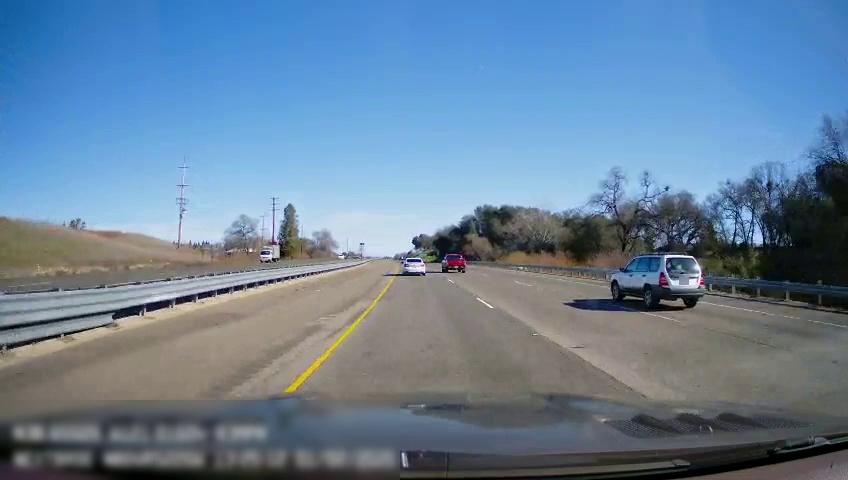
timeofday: Day
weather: Sunny
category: Drivable Space
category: Drivable Space
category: Vehicles | Truck
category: Vehicles | Car
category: Vehicles | SUV
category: Vehicles | Truck
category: Lanes | Current Lane
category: Lanes | Current Lane
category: Lanes | Alternate Lane
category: Lanes | Alternate Lane
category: Traffic | Signs